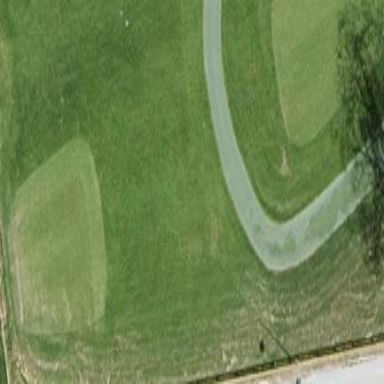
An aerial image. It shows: Grassy area designated as golf tee.